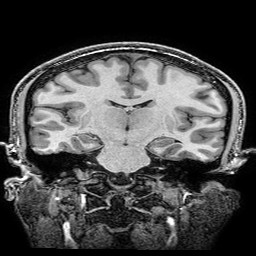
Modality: T1w
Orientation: sagittal
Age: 24
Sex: male
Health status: healthy